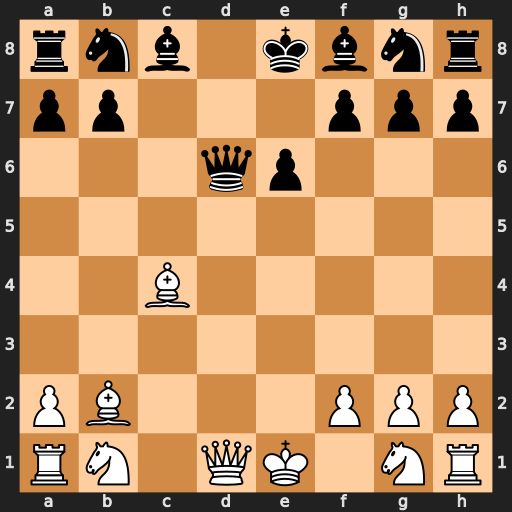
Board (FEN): rnb1kbnr/pp3ppp/3qp3/8/2B5/8/PB3PPP/RN1QK1NR
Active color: w
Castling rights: KQkq
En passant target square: -
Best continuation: Qxd6 Bxd6 Bxg7